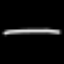
Label: line